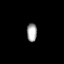
Tissue: prostate
Cell type: T cells
Senescence score: 0.6909
Nuclear area (px): 179
Mean DAPI intensity: 167.536